Field crop: maize
Growth stage: 1
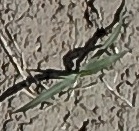
Species: sorghum